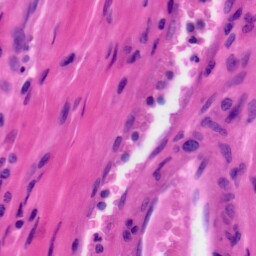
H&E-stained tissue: Tonsil